Question: This is something i am trying to do-

I know creating a box in css is easy and giving any side of border is more easy. But how can i get this shape using css only.
However i tried this something, All i could do it with using two divs (One with white background).
I tried-
'''
.box
{
height:100px;
width:200px;
border:10px solid #111;
z-index:1;
}
h1
{
text-align:center;
vertical-align:middle;
position:relative;
}
.transparent-border
{
position:absolute;
z-index:2;
height:20px;
width:170px;
left:30px;
background:white;
}
'''
'''
<div class="transparent-border"></div>
<div class="box"><h1>ABC</h1>
</div>
'''
<URL>
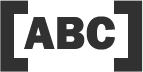
Answer: There is easy solution with :before and :after pseudoelements.
Here is an example: <URL>
'''
.box:before {
position:absolute;
top:-10px;
left:10%;
content:"";
display:block;
height:10px;
width:80%;
background:white;
}
.box:after {
position:absolute;
bottom:-10px;
left:10%;
content:"";
display:block;
height:10px;
width:80%;
background:white;
}
'''
You assign 'position:relative' to the div.box. Then assign 'position:absolute to' ':before' and ':after' elements. Then apply white background and use top and bottom to place it on the black border. The height of pseudoelements has to be equal with border width of box.div.